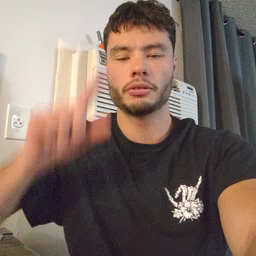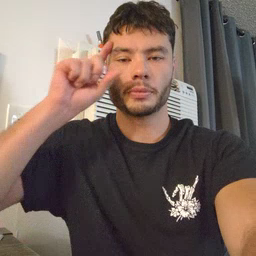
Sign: moon